Question: So I want both of the file upload buttons to be shown when I write the following code but just one of them shows (file1). Any idea how to show both of them? I need two have two buttons in one row for uploading files when that specific option in a switch is selected. Is there any option in Shiny to do so?
'''
"Load Manually"= fileInput('file1', 'Choose file to upload',
accept = c(
'text/csv',
'text/comma-separated-values',
'text/tab-separated-values',
'text/plain',
'.csv',
'.tsv'
), multiple=TRUE
),
fileInput('file2', 'Choose file2 to upload',
accept = c(
'text/csv',
'text/comma-separated-values',
'text/tab-separated-values',
'text/plain',
'.csv',
'.tsv'
), multiple= TRUE
)
)
'''
This is what currently shown:

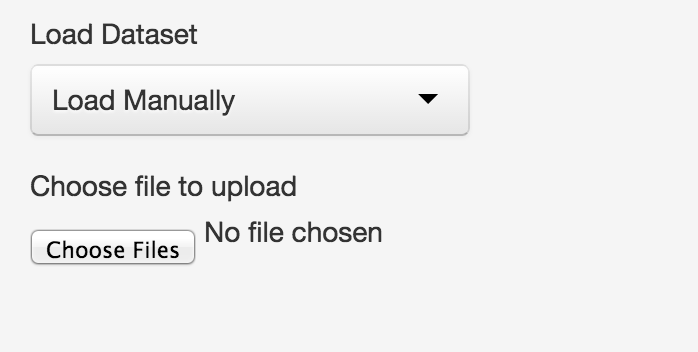
Answer: If we use 'fluidRow' we can have multiple items:
'''
"Load Manually"=fluidRow(
fileInput('file1', 'Choose file to upload',
accept = c(
'text/csv',
'text/comma-separated-values',
'text/tab-separated-values',
'text/plain',
'.csv',
'.tsv'
), multiple=TRUE
),
fileInput('file2', 'Choose file2 to upload',
accept = c(
'text/csv',
'text/comma-separated-values',
'text/tab-separated-values',
'text/plain',
'.csv',
'.tsv'
), multiple= TRUE
)
)
'''
Here is how it would look: